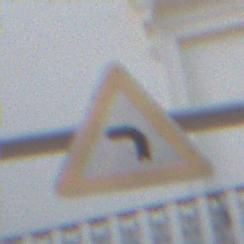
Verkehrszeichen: KurveLinks
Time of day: MorningAfternoon
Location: Outdoor (Urban)
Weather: PartlyCloudy
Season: NotSpecified
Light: Natural